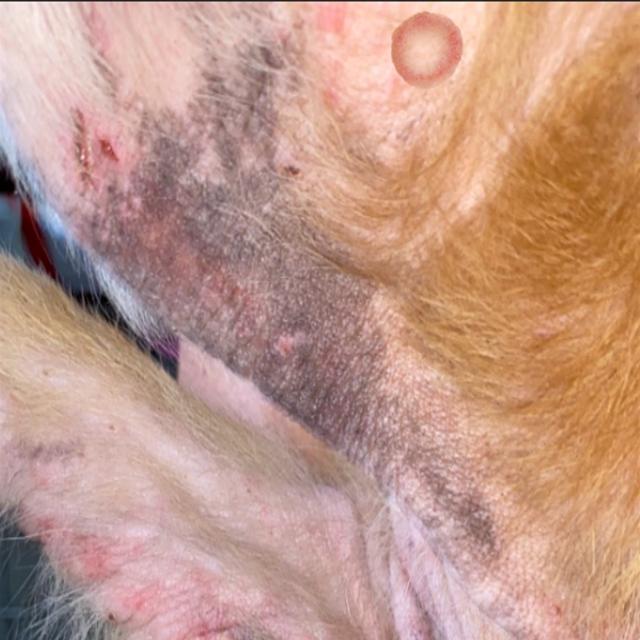
Canine ringworm (Dermatophytosis) — fungal infection caused by Microsporum or Trichophyton. Presents with circular alopecia, scaling, crusting, and broken hairs.